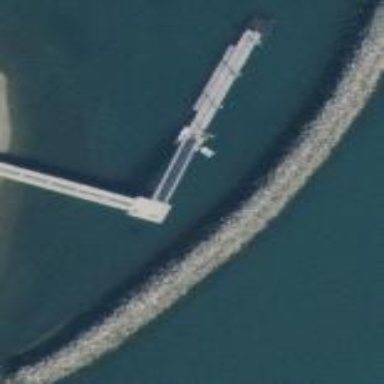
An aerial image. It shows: Breakwater structure.